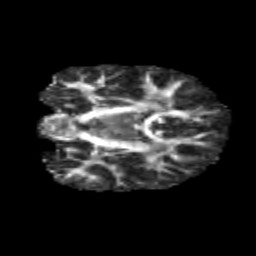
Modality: FA
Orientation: coronal
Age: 9
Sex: male
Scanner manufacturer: siemens
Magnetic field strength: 3 T
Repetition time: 3.8 s
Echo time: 0.07 s